Question: I found <URL> on Flaticon.com to use them in the navigation menu of my blog. In this case I wanted to replace the text "Home" with a house icon using the Base64 code.
This is the current code that was used on my site:
'''
.menu-item-36 {
content: url('data:image/png;base64,iVBORw0KGgoAAAANSUhEUgAAACAAAAAgCAYAAABzenr0AAAABHNC...ToDCG0DxpgvOsX4GsAgGyBKX8AAAAASUVORK5CYII5467651096249186f76b4680bd54615d');
margin-left: 10px;
height: 40px;
}
'''
I changed 'background-image' to 'content' in order to hide the original text 'Home' and replace it with the icon.
Now the problem: When I use the code above, the icon has a black color. I would like to use a white color instead. When I set the class to 'color: #fff;' or 'fill: #fff;' it doesn't work.

How can I this issue?
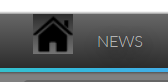
Answer: To hide the text, you should not change the background css property to content. I don't know iff you should even use content for anything else then the ::before and ::after psuedo elements.
But for your questions:
To hide text, you should use one of the possibilities given in this answer:
<URL>
To make your image white, there is a hacky solution, namely using this css:
'''
-webkit-filter: invert(100%);
filter: invert(100%);
'''
But better would be to download the image and edit it to white. Then get the base64 code at for example <URL>
Finally when you set that image as background-image, the following css will fit it nicely in your menu:
'''
background-size: contain;
background-position: center;
'''